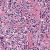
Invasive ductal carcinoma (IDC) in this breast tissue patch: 1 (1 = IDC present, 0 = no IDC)